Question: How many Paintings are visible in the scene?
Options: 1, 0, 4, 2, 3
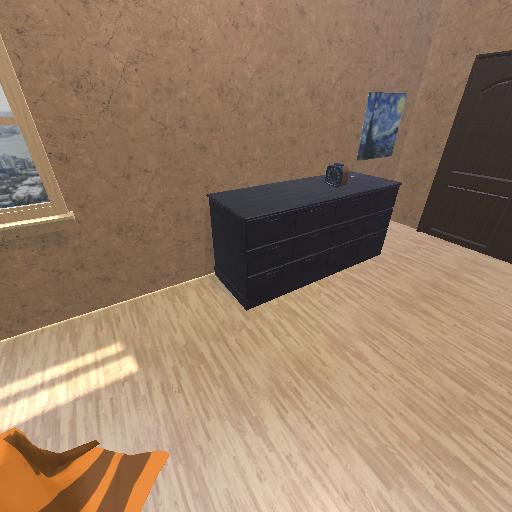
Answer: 1